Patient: sex F, age 19
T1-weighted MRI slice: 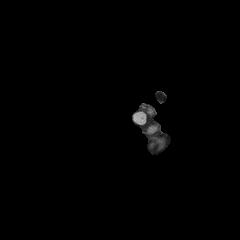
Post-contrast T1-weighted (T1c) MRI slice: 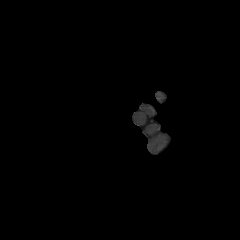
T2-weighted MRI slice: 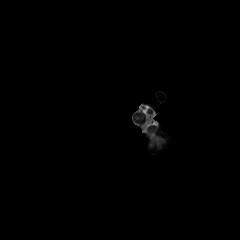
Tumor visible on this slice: no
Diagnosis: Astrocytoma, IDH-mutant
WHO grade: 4